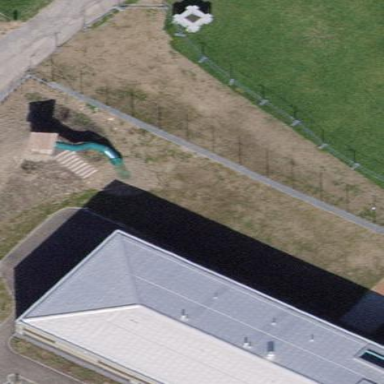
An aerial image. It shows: Playground with slide.